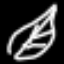
Label: leaf